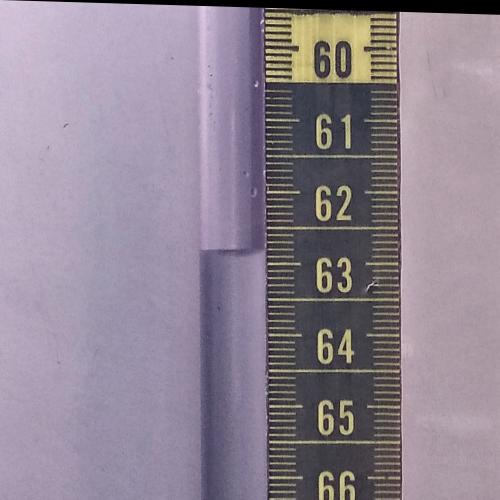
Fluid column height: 62.8 cm